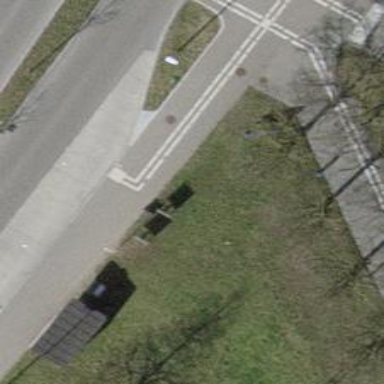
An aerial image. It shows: Platform with shelter for public transport.